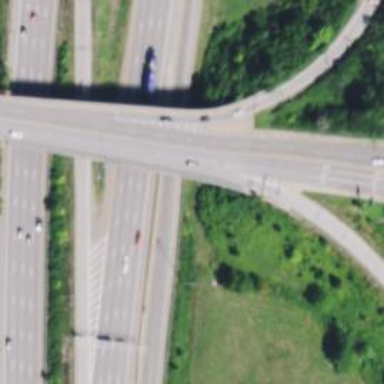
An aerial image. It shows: Viaduct bridge over trunk highway.